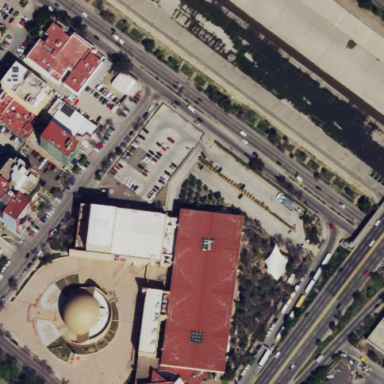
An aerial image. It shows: Arts centre building.